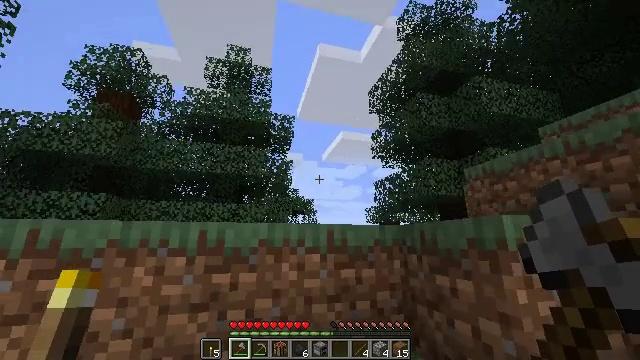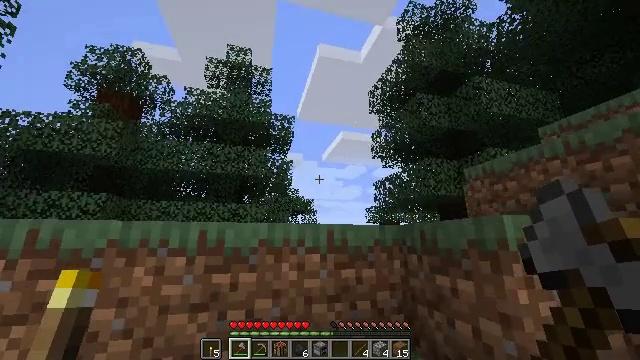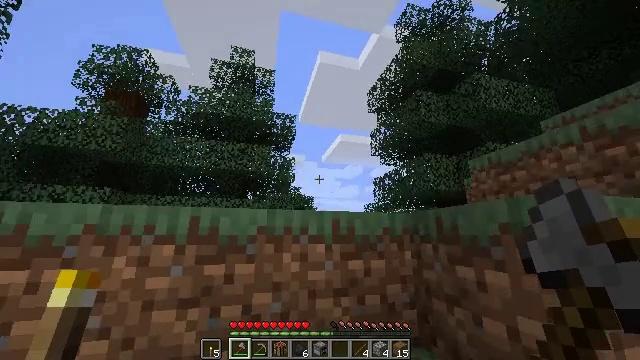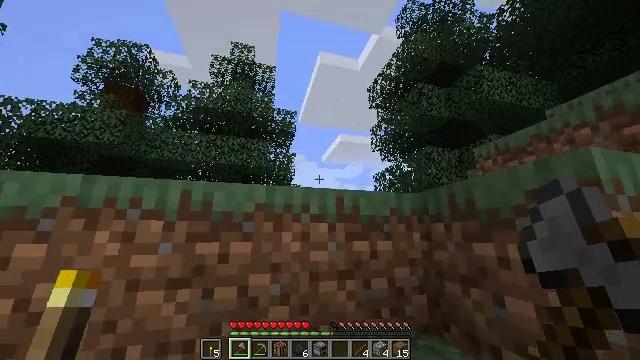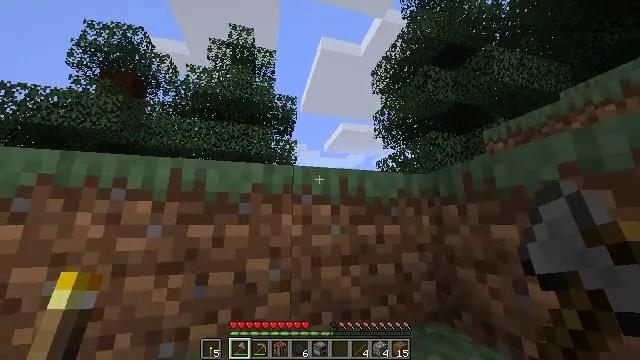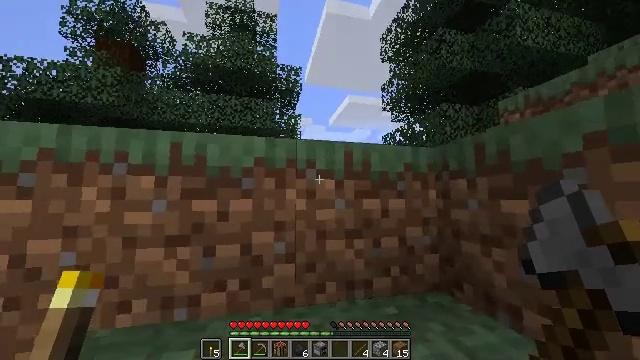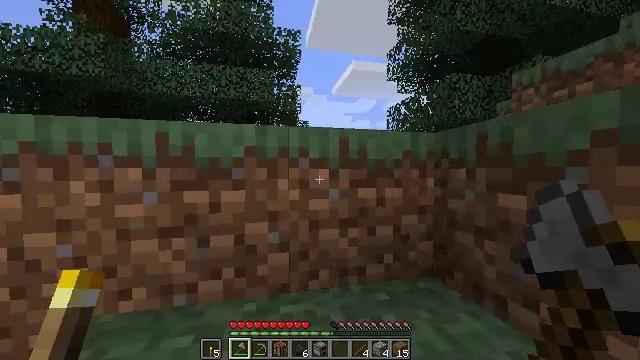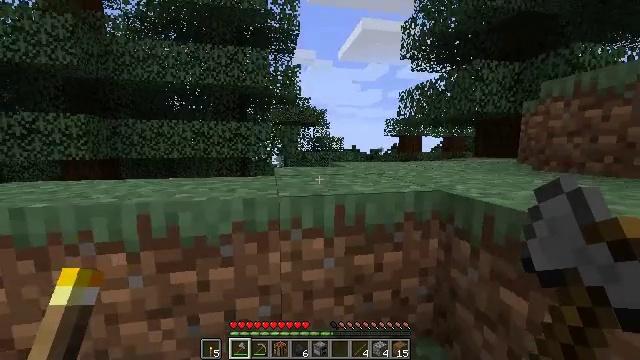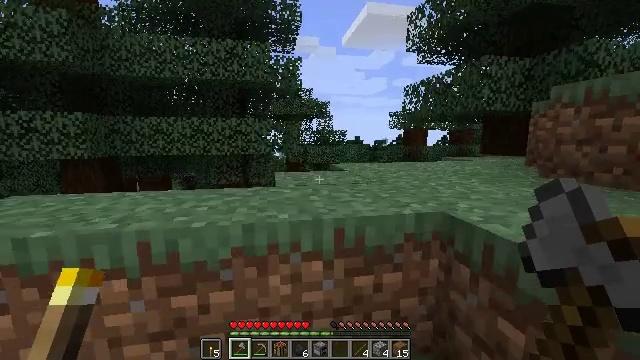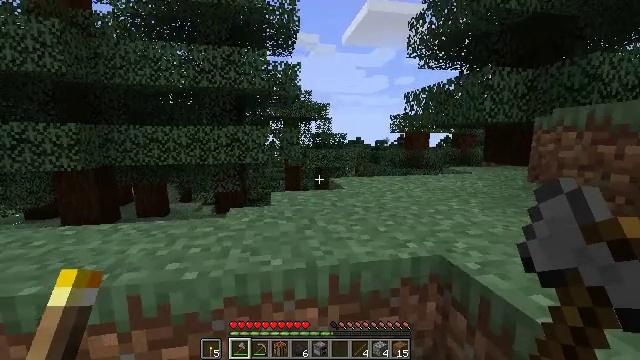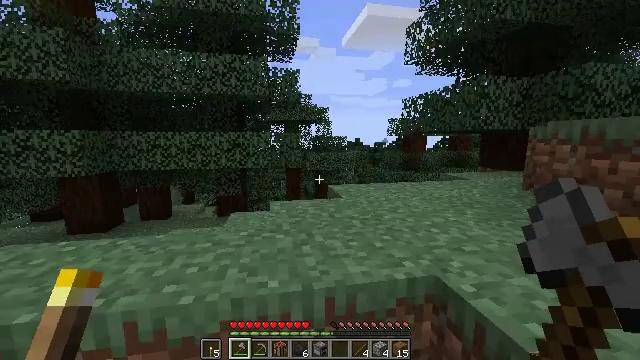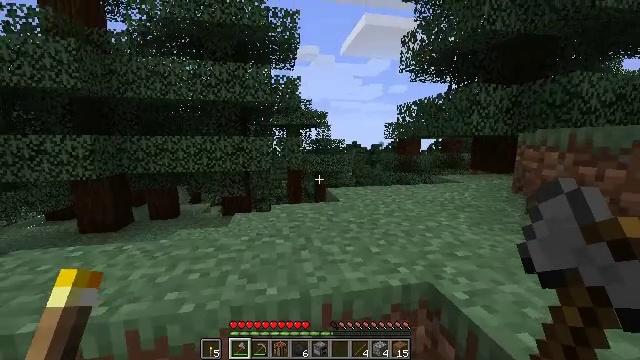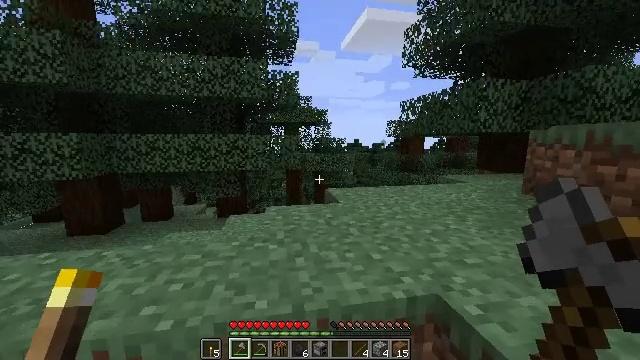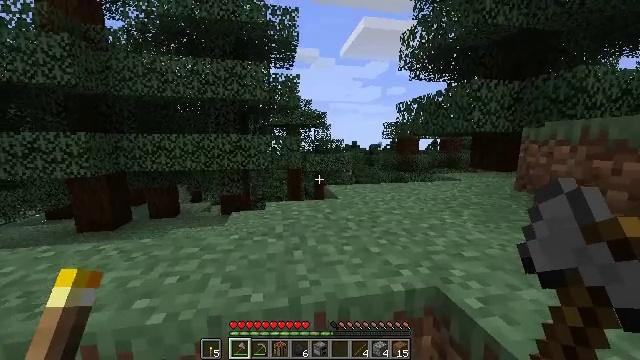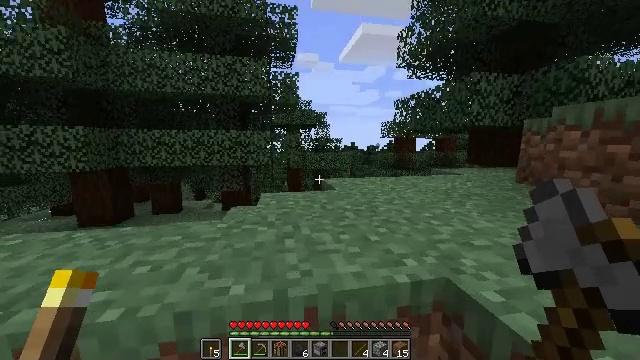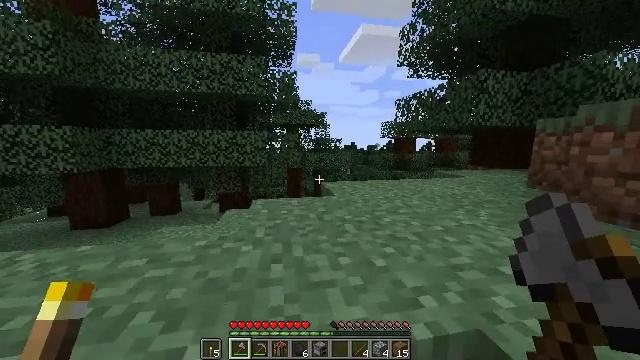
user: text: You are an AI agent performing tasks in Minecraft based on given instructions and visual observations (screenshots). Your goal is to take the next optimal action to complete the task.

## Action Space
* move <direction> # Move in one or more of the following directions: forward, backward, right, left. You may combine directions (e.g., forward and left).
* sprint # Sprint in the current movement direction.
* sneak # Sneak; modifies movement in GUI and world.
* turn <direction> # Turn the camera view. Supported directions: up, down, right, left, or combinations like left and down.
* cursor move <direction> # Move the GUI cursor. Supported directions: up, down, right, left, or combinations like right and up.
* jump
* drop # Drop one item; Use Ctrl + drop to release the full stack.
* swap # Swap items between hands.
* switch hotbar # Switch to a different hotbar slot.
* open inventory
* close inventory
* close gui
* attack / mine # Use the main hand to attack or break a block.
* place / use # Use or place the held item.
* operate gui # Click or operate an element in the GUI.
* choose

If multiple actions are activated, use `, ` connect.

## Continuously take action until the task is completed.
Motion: motion action
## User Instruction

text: Kill mobs.
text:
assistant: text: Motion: move forward, sprint, jump
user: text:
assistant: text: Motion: move forward, sprint, jump
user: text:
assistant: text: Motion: move forward, sprint, jump
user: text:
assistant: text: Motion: move forward, sprint, turn down, jump
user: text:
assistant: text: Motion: move forward, sprint, turn left and down, jump
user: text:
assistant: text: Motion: move forward, sprint, turn down, jump
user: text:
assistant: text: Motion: move forward, sprint, turn down, jump
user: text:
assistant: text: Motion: move forward, sprint, turn down, jump
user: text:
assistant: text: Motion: move forward, sprint, jump
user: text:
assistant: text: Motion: move forward, sprint, jump
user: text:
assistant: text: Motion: move forward, sprint, jump
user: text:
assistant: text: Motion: move forward, sprint, jump
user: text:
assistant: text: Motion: move forward, sprint, jump
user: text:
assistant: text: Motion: move forward, sprint, jump
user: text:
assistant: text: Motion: move forward, sprint, jump
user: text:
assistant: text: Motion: move forward, sprint, jump
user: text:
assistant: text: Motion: move forward, sprint, jump
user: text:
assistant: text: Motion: move forward, sprint, jump
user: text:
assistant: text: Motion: move forward, sprint, jump
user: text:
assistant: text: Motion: move forward and move right, sprint, turn left and down, jump
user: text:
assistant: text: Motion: move forward and move right, sprint, turn left and down
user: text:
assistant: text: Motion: move forward and move right, sprint, turn left and up
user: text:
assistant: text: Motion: move forward and move right, sprint, turn left
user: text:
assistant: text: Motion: move forward and move right, sprint
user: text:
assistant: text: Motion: move forward and move right, sprint, turn left
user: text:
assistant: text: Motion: move forward, sprint
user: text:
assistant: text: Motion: move forward, sprint
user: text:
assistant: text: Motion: move forward, sprint
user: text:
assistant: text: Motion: move forward, sprint
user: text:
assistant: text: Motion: move forward, sprint, turn right and down